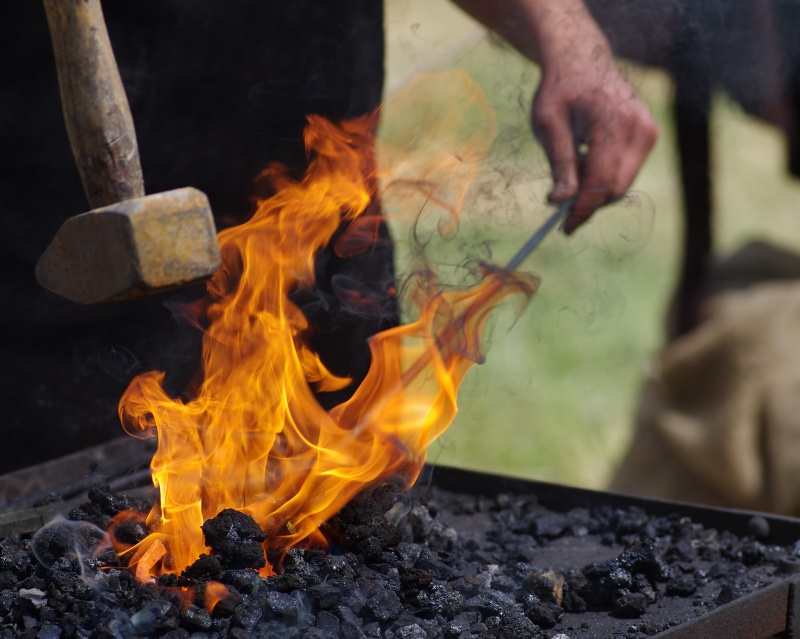
Institution: Pixabay
Schlagwörter: feuer, hand, mann, gelb, grün, frau, hell, holz, orange, schwarz, arm, rahmen, bild, rauch, arbeit, pferd, stock, stab, heiß, hitze, formen, kraft, metall, foto, fotografie, stiel, eisen, flamme, brennen, flammen, glut, vulkan, kohle, gefahr, schlag, photo, wärme, handwerk, hammer, gefährlich, esse, stange, stahl, kunsthandwerk, glühen, spektakel, tradition, photografie, and, schaffen, dokumentation, fortschritt, schmied, schmiede, rost, verbrennen, schmieden, russ, schmid, erhitzen, feur, grill, verarbeitung, alter beruf, groill, metallbearbeitung, hze, arei, ham,mer